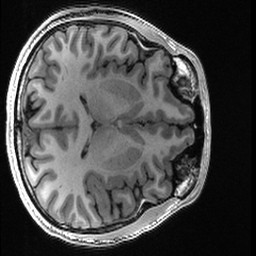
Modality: T1w
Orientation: axial